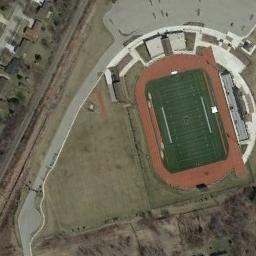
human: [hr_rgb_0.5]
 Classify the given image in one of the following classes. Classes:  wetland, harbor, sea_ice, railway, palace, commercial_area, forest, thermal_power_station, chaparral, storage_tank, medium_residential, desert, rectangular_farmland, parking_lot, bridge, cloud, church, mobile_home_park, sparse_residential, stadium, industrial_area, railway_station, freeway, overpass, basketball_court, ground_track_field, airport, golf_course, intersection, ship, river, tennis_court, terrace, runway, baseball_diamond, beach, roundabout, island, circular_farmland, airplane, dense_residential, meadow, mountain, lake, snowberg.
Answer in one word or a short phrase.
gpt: ground_track_field